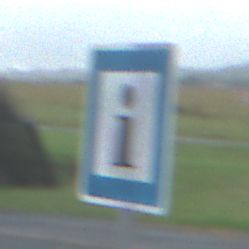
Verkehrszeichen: Informationsstelle
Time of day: Midday
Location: Outdoor (Suburban)
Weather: Overcast
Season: NotSpecified
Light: Natural